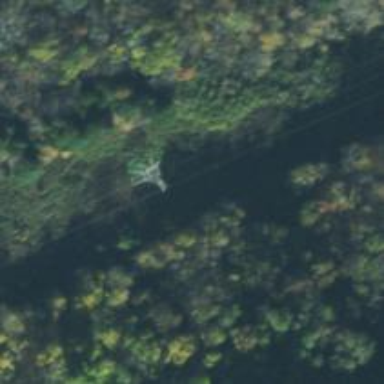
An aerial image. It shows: Power pole or tower.